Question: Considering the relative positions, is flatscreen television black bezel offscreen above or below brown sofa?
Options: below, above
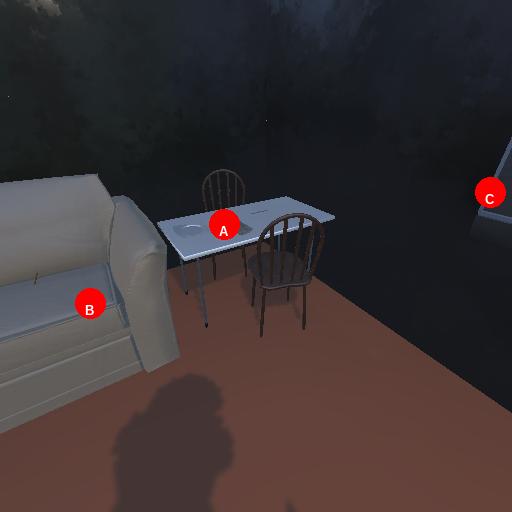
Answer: below